Chest X-ray. View position: PA
Patient age: 66
Patient sex: F
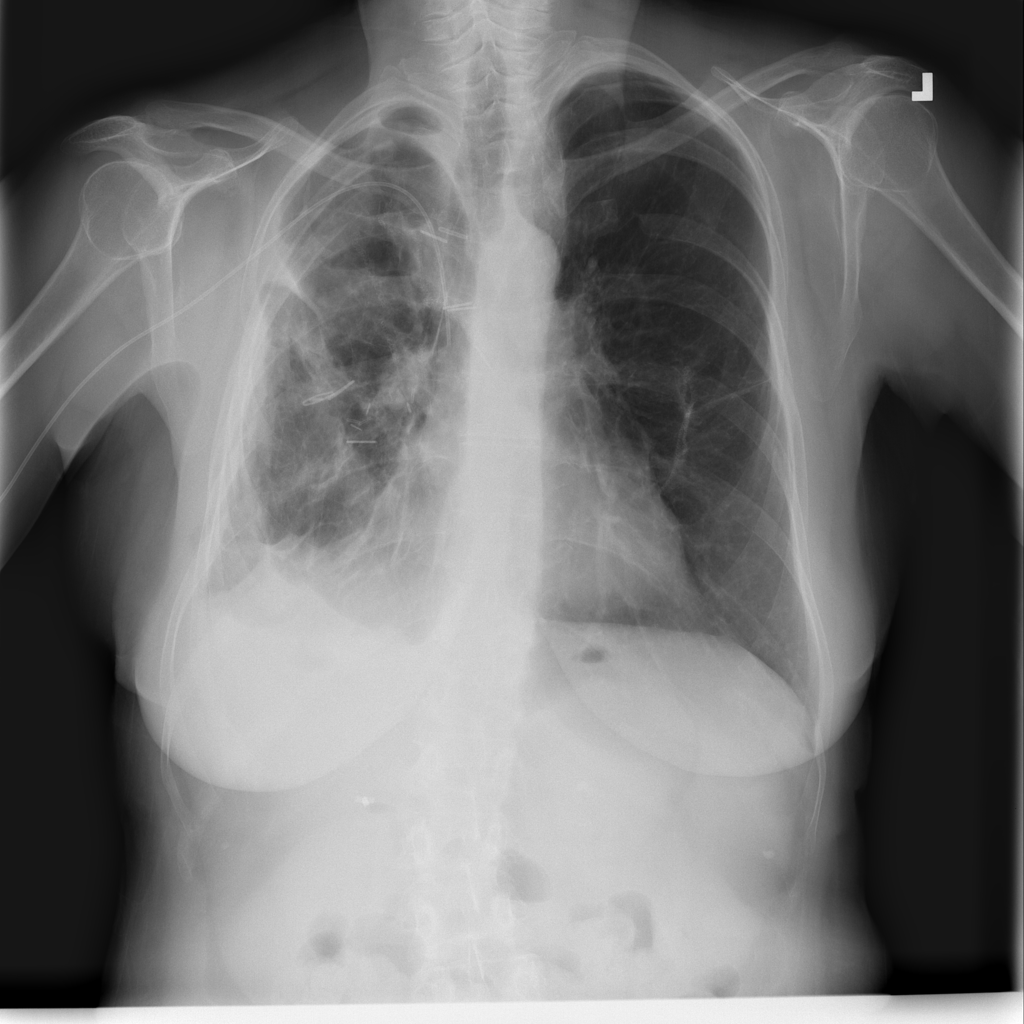
Finding: Pneumothorax